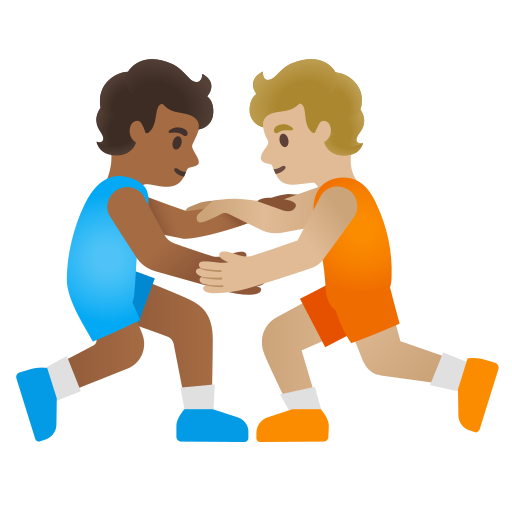
Emoji: 🧑🏾‍🫯‍🧑🏼